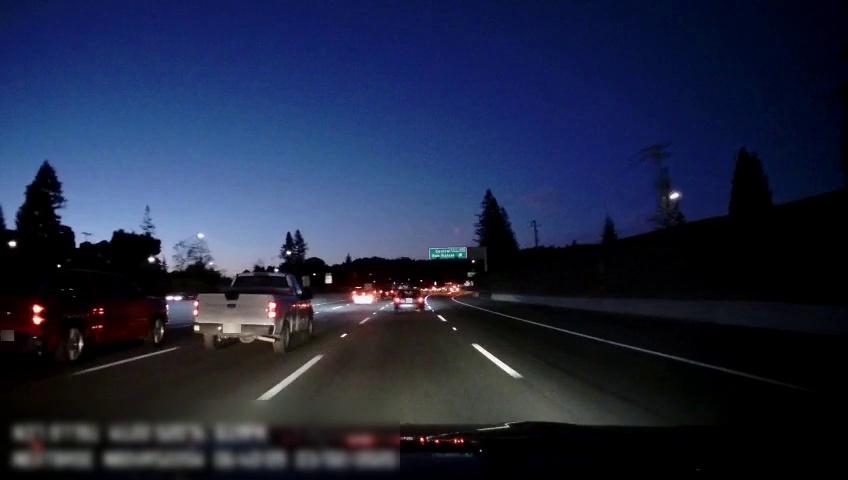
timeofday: Night
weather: Other
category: Drivable Space
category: Vehicles | Car
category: Vehicles | SUV
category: Vehicles | Car
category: Vehicles | Truck
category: Vehicles | Truck
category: Vehicles | Car
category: Vehicles | Truck
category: Lanes | Alternate Lane
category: Lanes | Alternate Lane
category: Lanes | Current Lane
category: Lanes | Current Lane
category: Lanes | Alternate Lane
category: Traffic | Signs
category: Traffic | Signs
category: Traffic | Signs